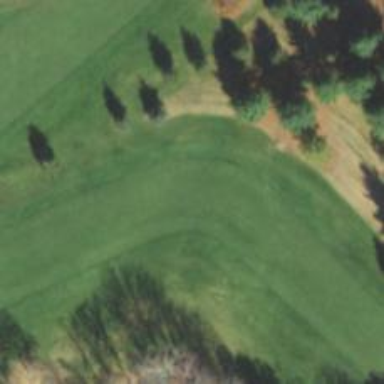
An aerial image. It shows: View of golf hole.